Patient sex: M
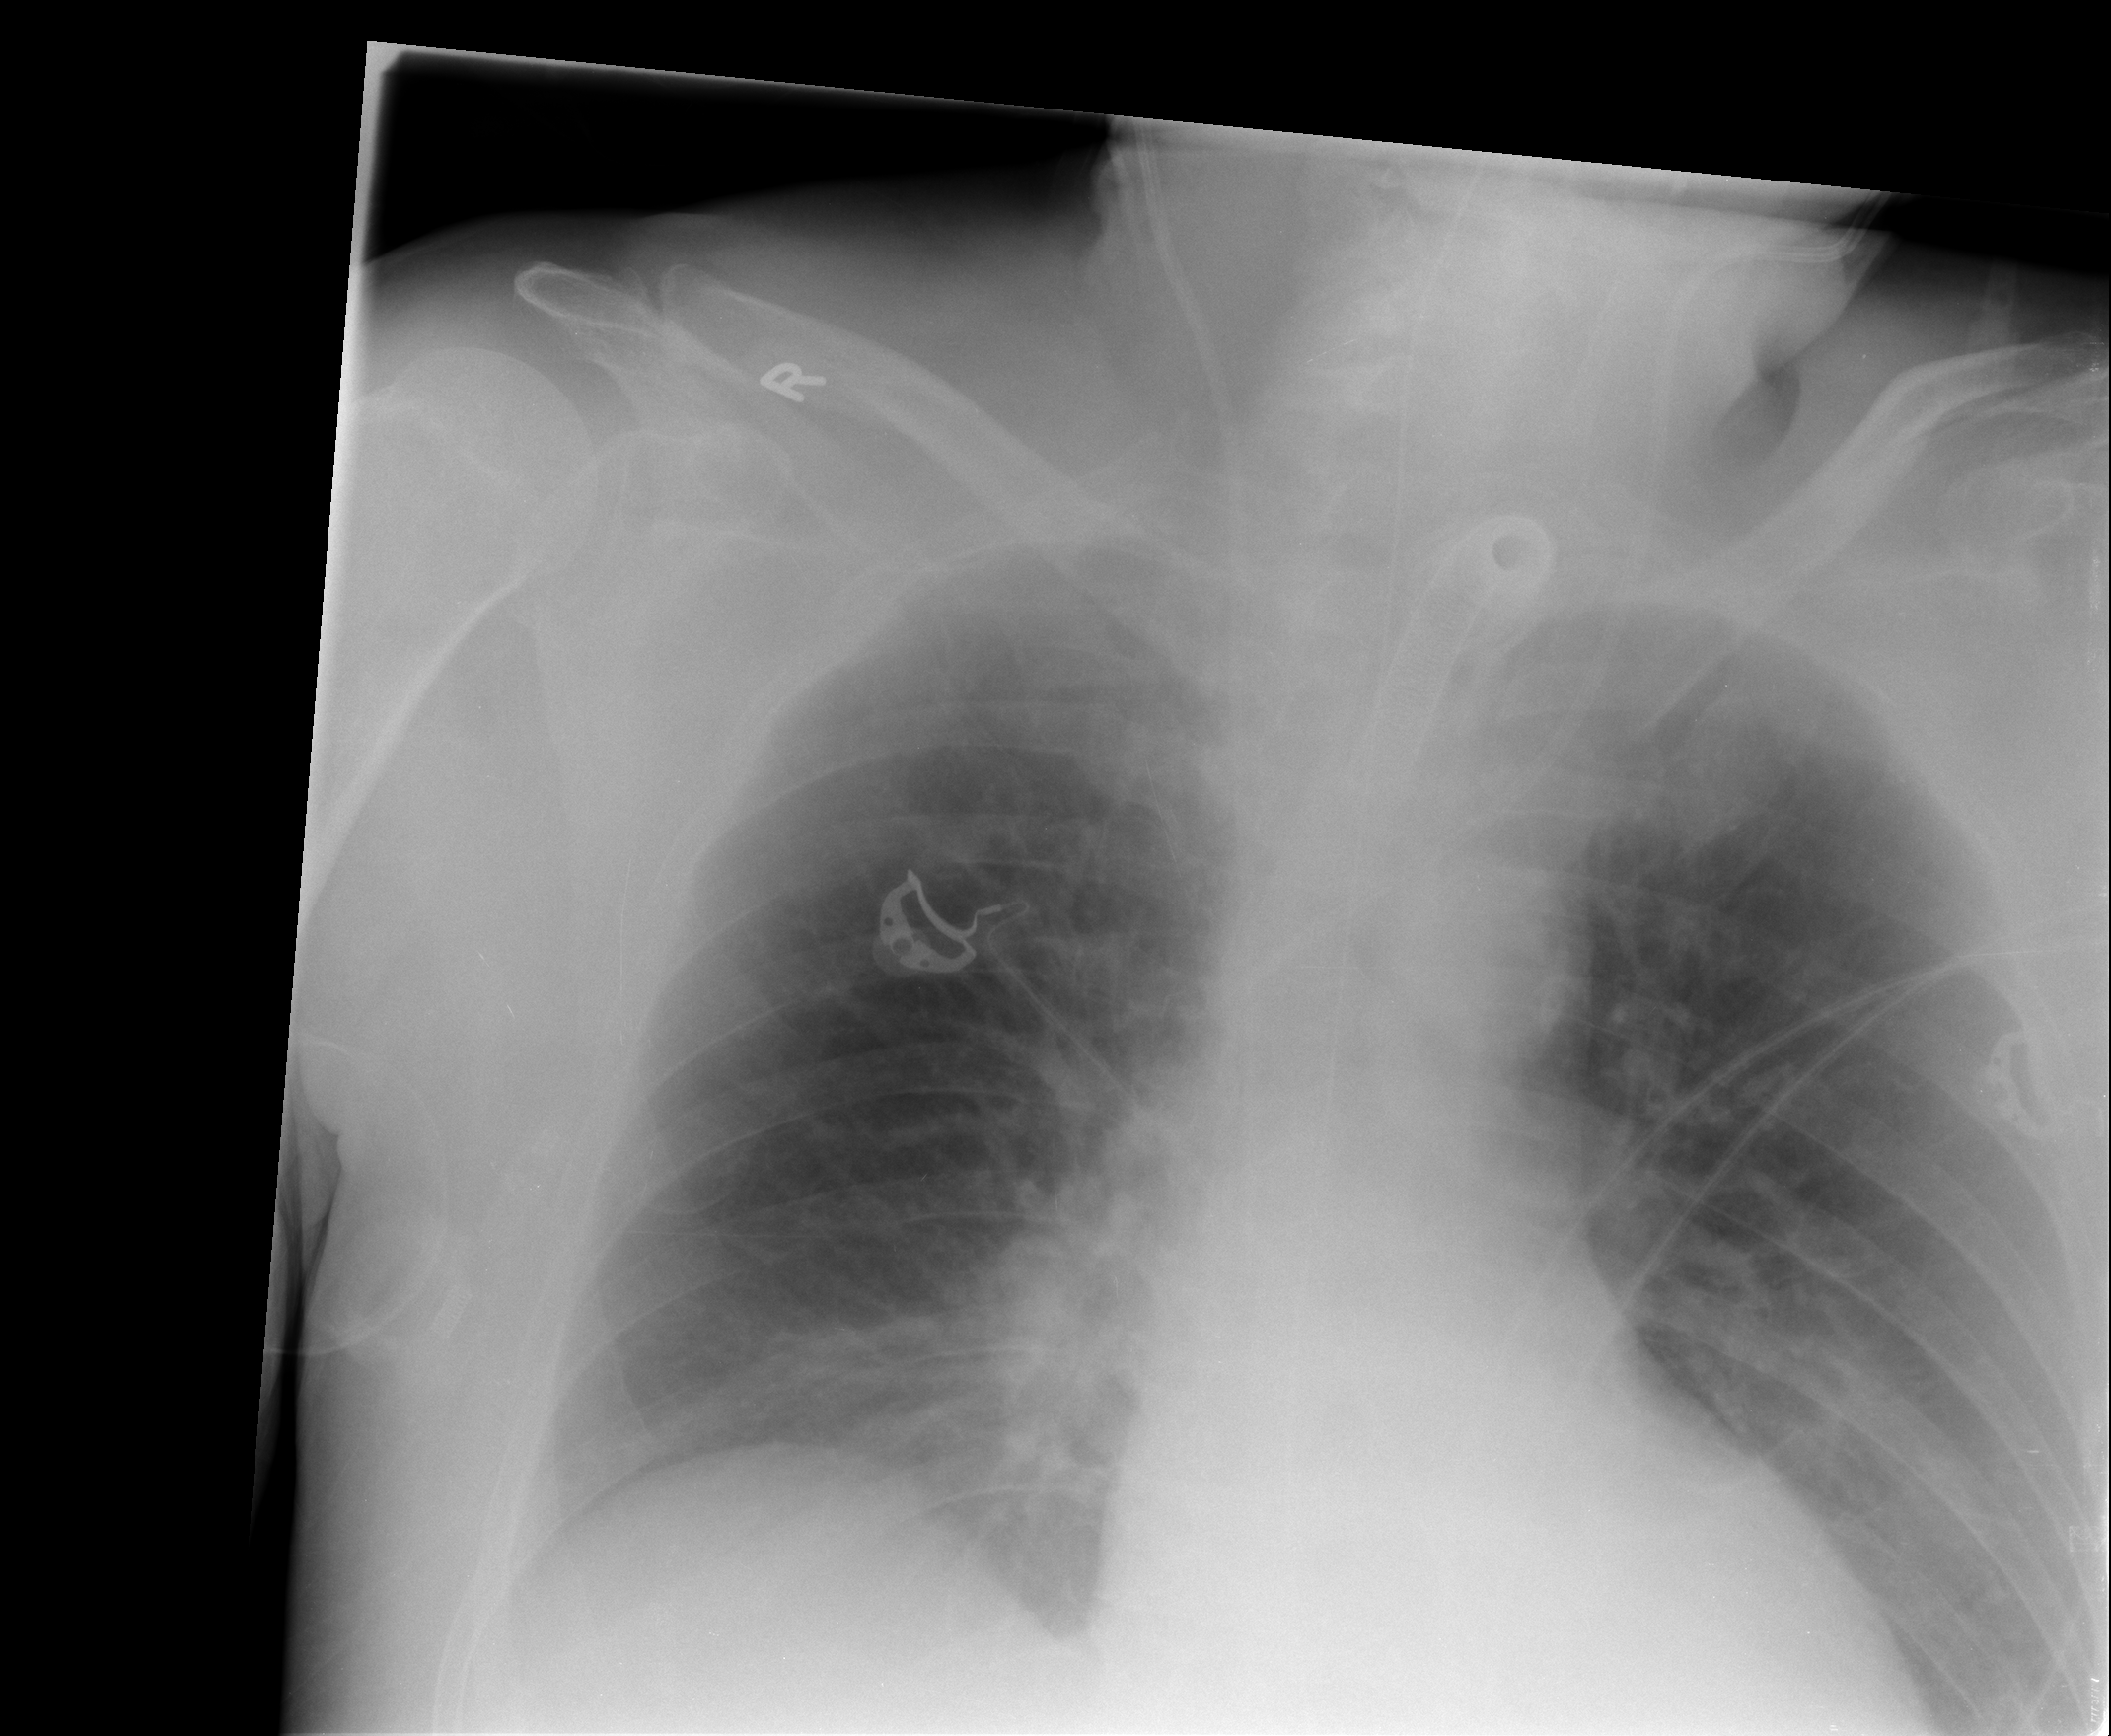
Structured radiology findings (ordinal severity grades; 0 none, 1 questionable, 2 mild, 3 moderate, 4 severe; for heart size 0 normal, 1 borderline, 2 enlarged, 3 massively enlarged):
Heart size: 0
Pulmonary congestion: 2
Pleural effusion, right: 2
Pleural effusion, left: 2
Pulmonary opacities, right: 2
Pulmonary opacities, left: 1
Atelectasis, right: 2
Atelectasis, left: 2